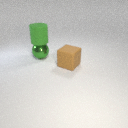
large brown rubber cube to the right of large green metal sphere